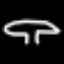
Label: mushroom